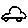
Label: car